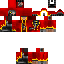
A male human skin with dark skin, wearing brown long hair dressed in a red robe top and red pants, featuring a closed mouth.